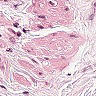
Metastatic tissue present: no